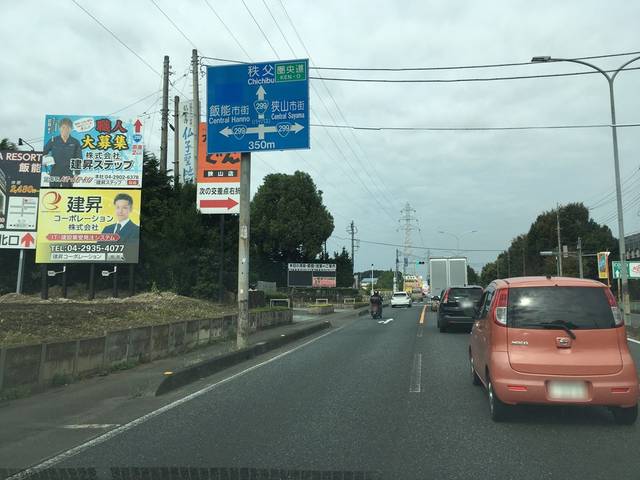
Region: Japan
Coordinates: 35.843, 139.367